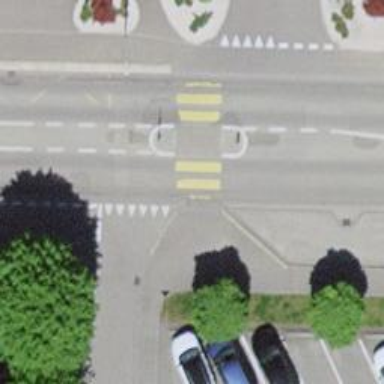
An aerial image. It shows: Zebra crossing on the road.